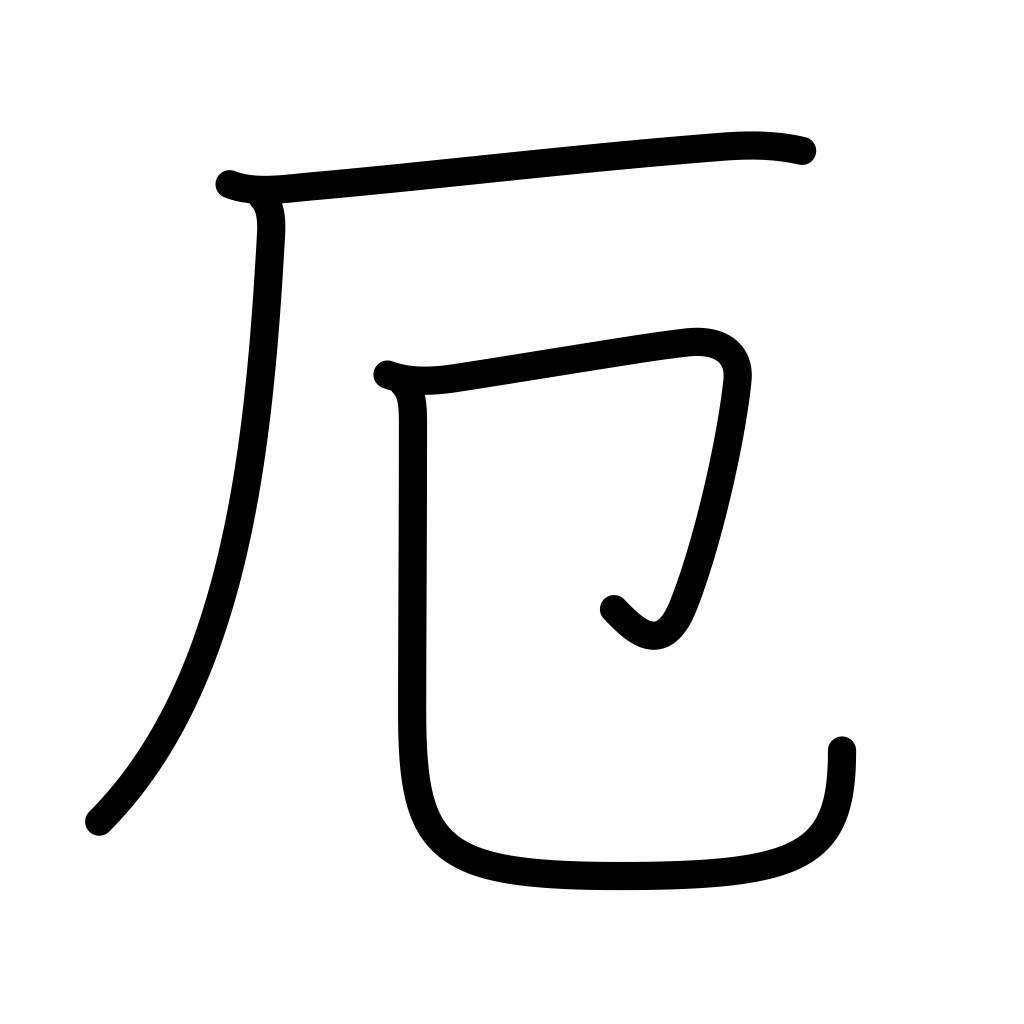
Meaning: unlucky, misfortune, bad luck, disaster